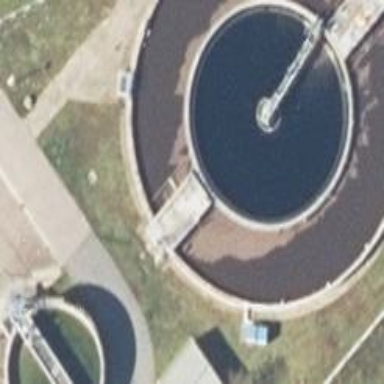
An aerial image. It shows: View of wastewater plant.